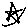
Label: star